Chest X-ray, PA view. Patient: 66 years old, sex F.
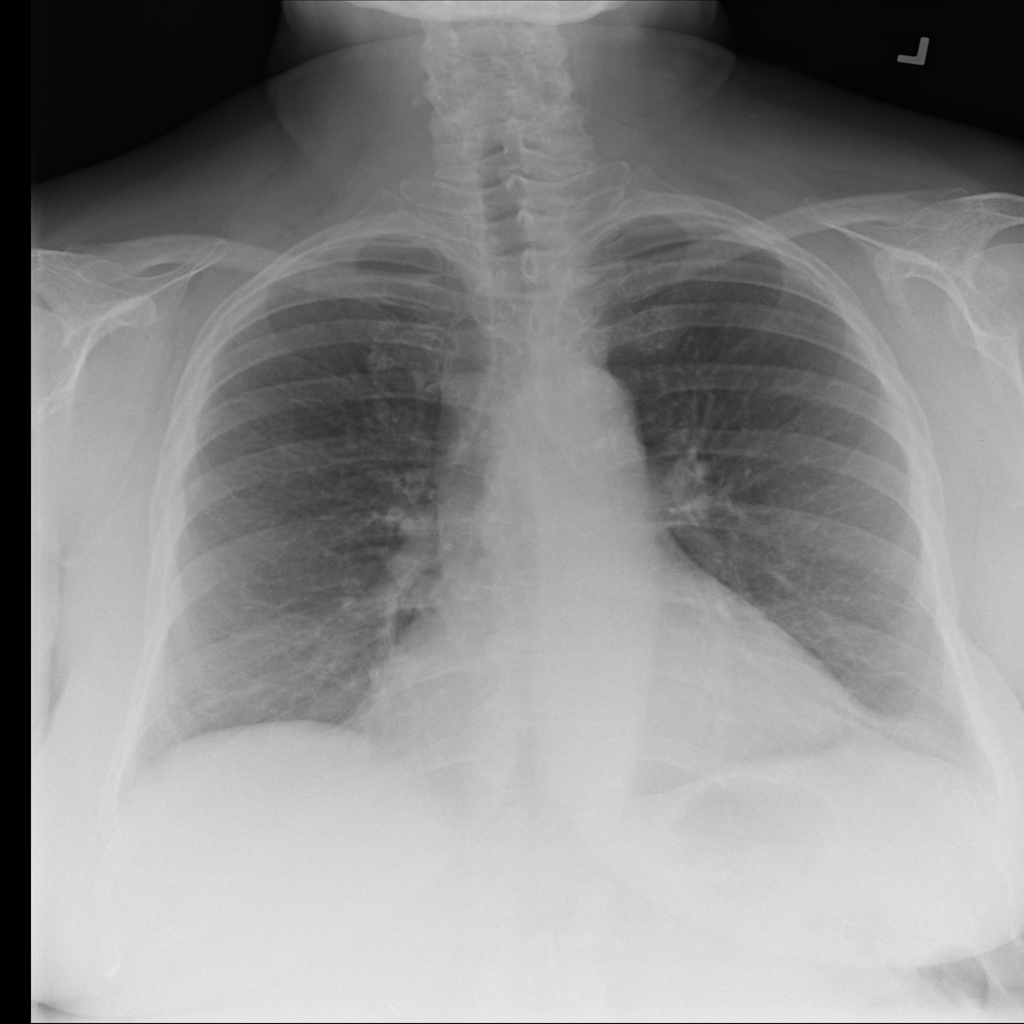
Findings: Cardiomegaly